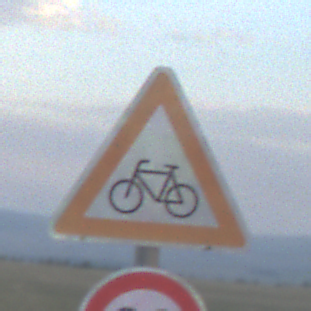
Verkehrszeichen: RadverkehrRechts
Zusatzzeichen unten: Geschwindigkeit90
Umgebung: Outdoor, Nature
Tageszeit: SunriseSunset
Wetter: PartlyCloudy
Licht: Natural
Jahreszeit: NotSpecified
Kontrast: LowContrast